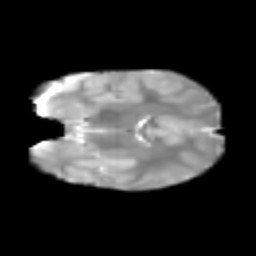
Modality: T2w
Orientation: coronal
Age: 6
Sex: female
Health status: healthy